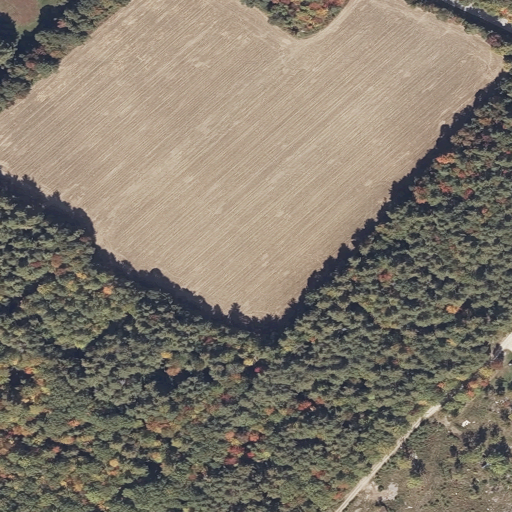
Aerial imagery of mountain in Maine named Sam Rowe Hill containing evergreen forest, cultivated crops, mixed forest, deciduous forest, open development, grassland, shrub, and medium intensity development